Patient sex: M
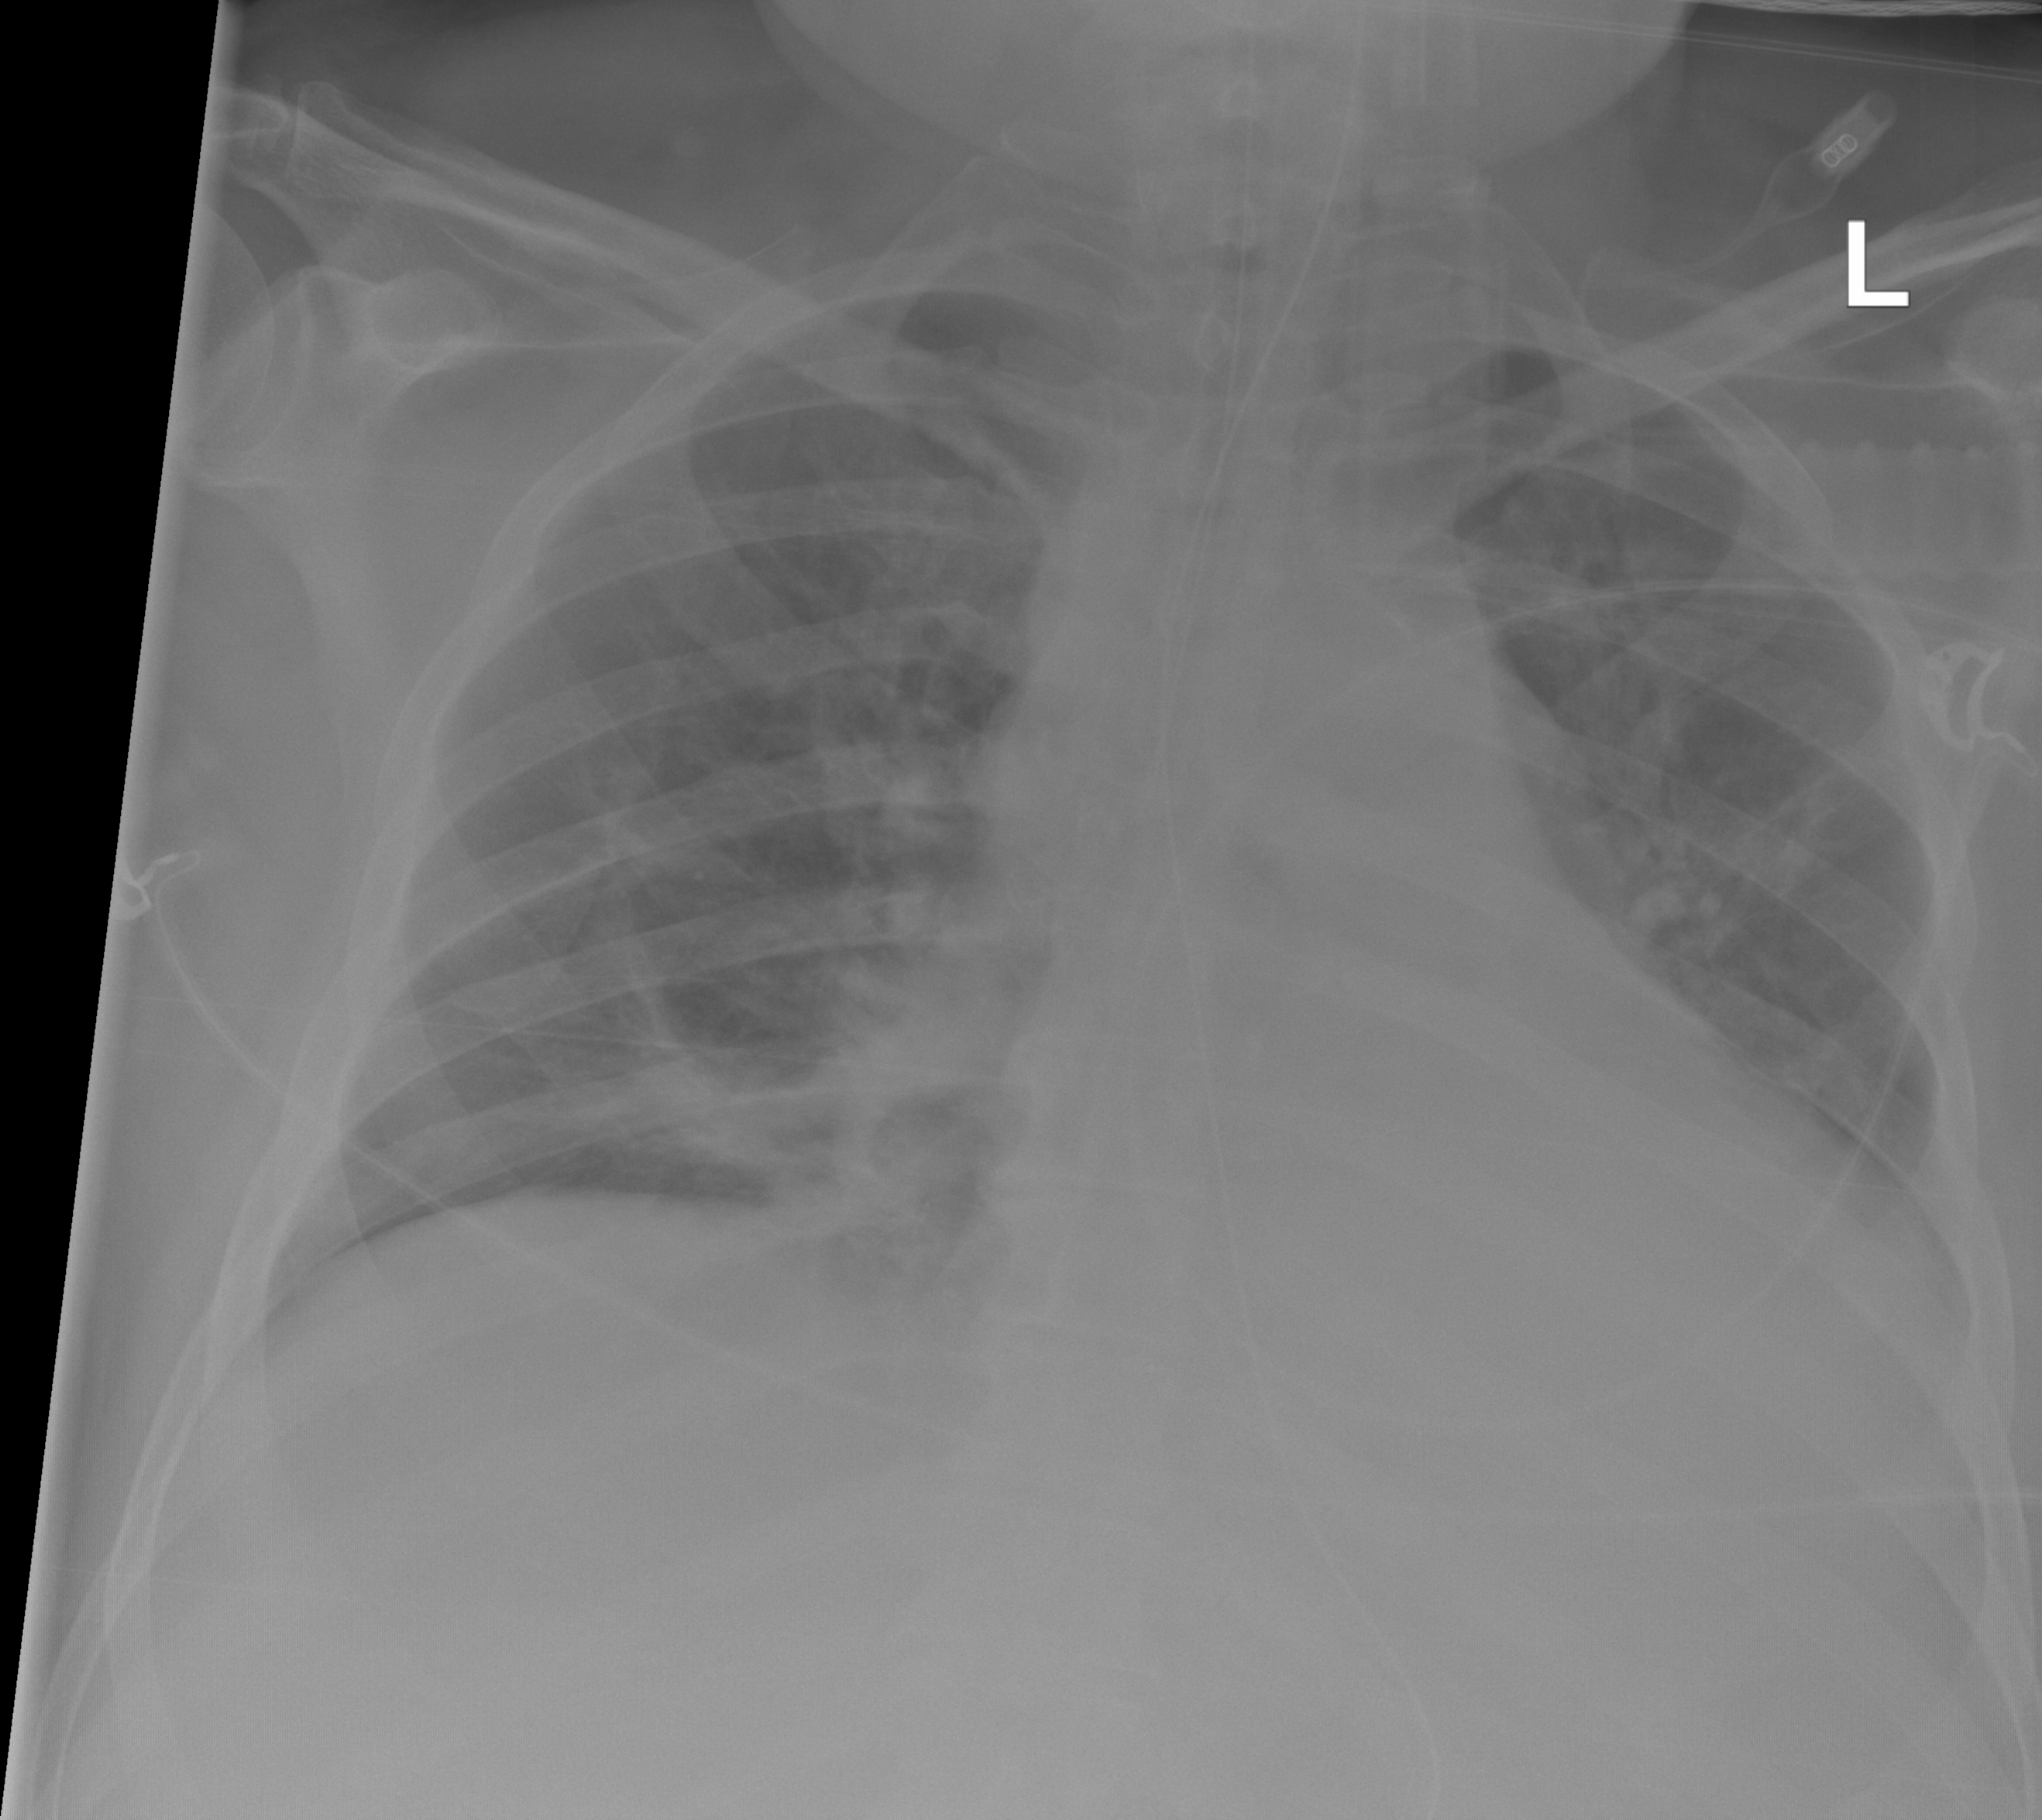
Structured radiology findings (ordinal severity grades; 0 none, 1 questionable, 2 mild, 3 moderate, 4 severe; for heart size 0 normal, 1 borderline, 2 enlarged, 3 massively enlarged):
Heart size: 2
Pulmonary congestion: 2
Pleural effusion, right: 0
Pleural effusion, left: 0
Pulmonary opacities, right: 2
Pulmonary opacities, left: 0
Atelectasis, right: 2
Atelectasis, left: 0